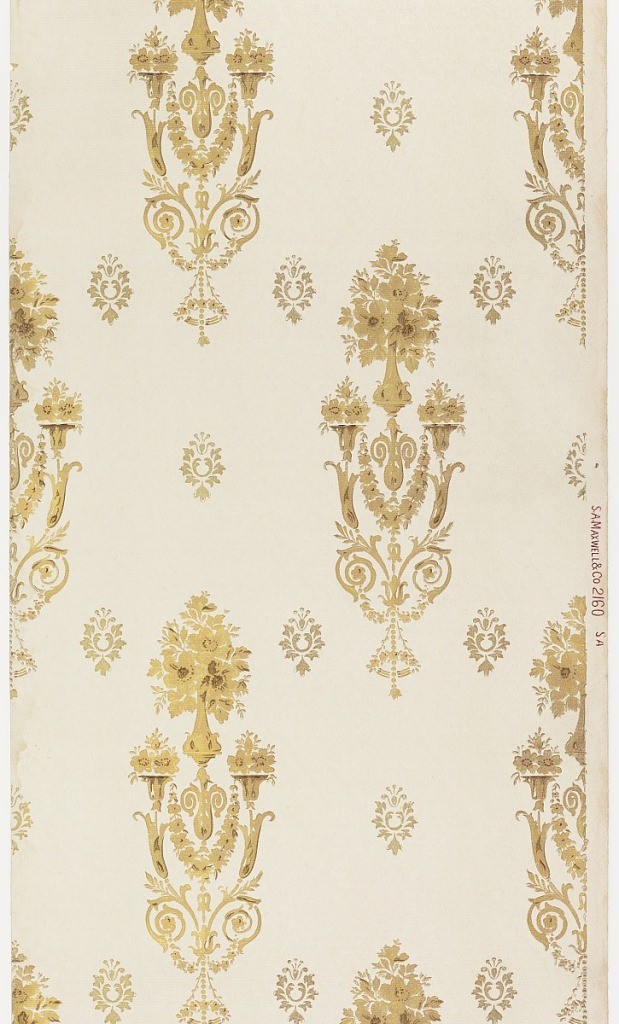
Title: Sidewall
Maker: Maxwell & Co., S.A., Chicago, Illinois, USA
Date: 1905–1915
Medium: Machine-printed paper, ribbed, liquid mica
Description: Repeating motif of a floral bouquet in vase, atop two acanthus scrolls that support two more bouquets and a swag, with a wreath below. Smaller floral motifs across background. Design imitates the stamped foil designs from the mid-nineteenth century. Printed in metallic gold on white ribbed ground.